Field crop: maize
Growth stage: 2
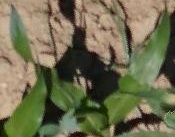
Species: maize